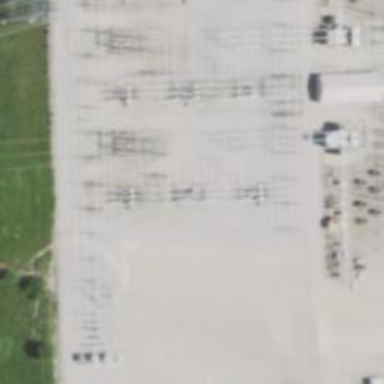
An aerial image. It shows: Switch for power supply.